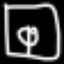
Label: square